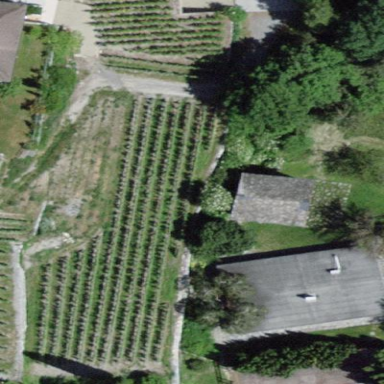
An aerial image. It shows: Vineyard growing grapes.